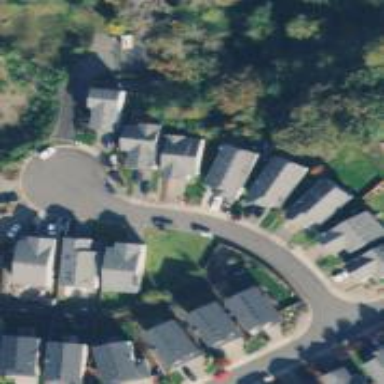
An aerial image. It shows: Residential road with sidewalk on the left.